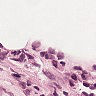
Metastatic tissue present: yes